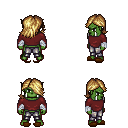
a pixel art fantasy rpg character, male body template, orc, green skin, maroon long-sleeve shirt, metal pants, blonde swoop hairstyle, white cloth bandages, brown slippers, four views (front, back, left, right), 2x2 character sprite sheet, small pixel art, hard edges, no anti-aliasing